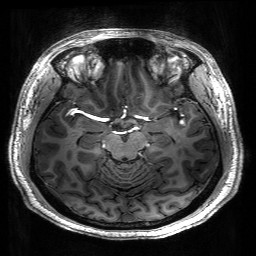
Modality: T1w
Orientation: coronal